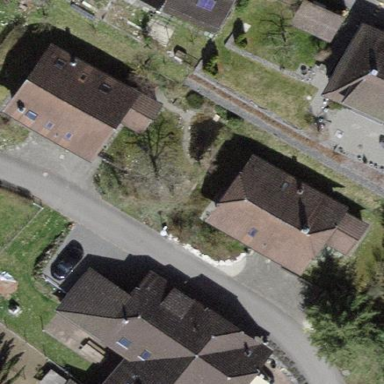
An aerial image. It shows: Simple and straightforward house.